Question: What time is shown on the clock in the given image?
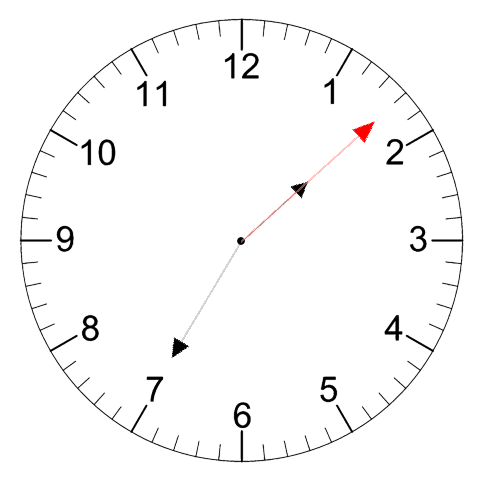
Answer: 01:35:08